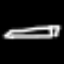
Label: pencil